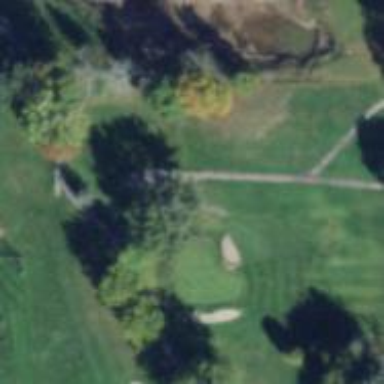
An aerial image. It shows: Path for golf carts.